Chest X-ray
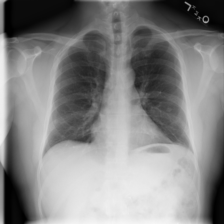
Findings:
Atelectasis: negative
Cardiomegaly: negative
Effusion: negative
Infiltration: negative
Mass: negative
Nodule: positive
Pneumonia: negative
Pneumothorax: negative
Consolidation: negative
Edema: negative
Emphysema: negative
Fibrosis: negative
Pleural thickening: negative
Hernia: negative